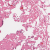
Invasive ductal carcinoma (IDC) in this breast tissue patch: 0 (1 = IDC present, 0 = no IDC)